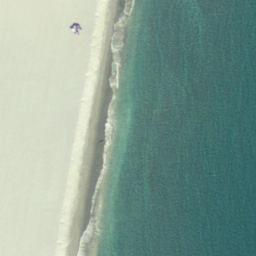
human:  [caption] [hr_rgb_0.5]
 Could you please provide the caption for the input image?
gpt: This is a quiet beach, the sea is clear and blue.

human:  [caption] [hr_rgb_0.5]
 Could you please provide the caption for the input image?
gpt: It was a quiet beach and the sea was clear and blue.

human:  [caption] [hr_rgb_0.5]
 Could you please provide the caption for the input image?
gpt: This is a calm beach with clear blue water.

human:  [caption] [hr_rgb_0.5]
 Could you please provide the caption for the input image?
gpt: It was a calm beach with clear sea water.

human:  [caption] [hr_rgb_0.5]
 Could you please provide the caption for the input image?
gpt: This is a calm beach with clear water.